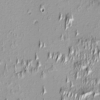
Label: not_dusty